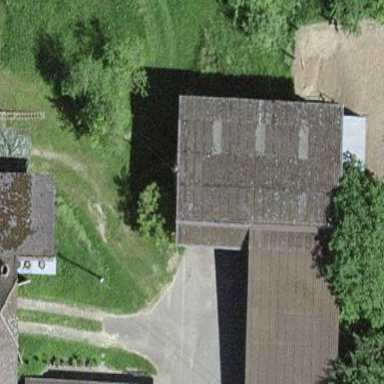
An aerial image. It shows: Shed building.